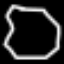
Label: octagon